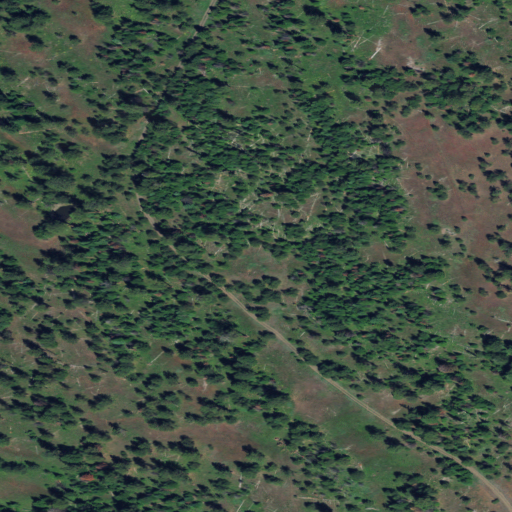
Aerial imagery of plain(s) in Oregon named Bradley Flat containing only evergreen forest